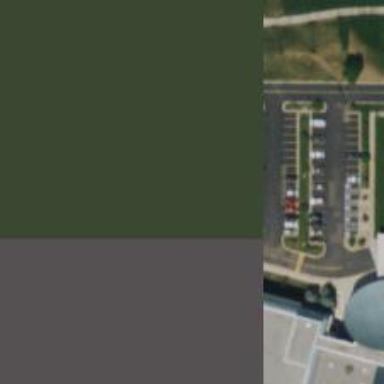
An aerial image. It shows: Parking space is available.